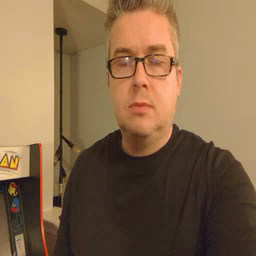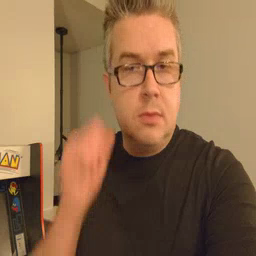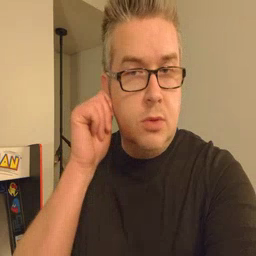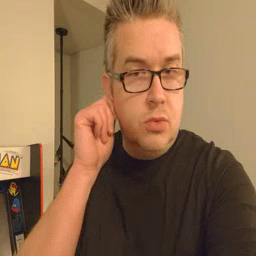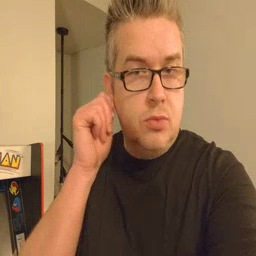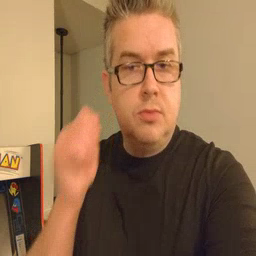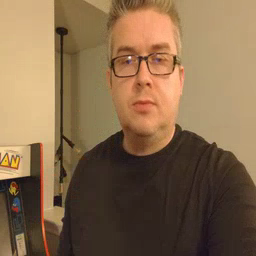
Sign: ear